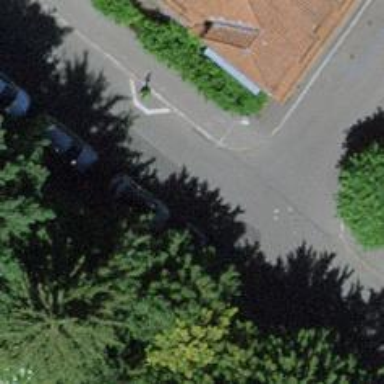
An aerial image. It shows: Kerb barrier.